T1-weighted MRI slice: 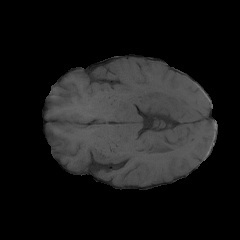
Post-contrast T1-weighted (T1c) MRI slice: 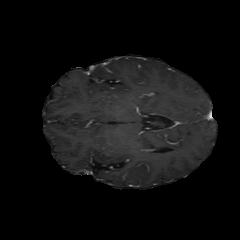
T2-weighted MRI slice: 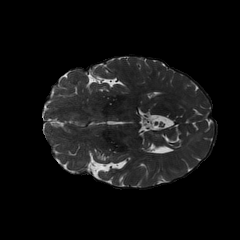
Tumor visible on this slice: no